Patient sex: F
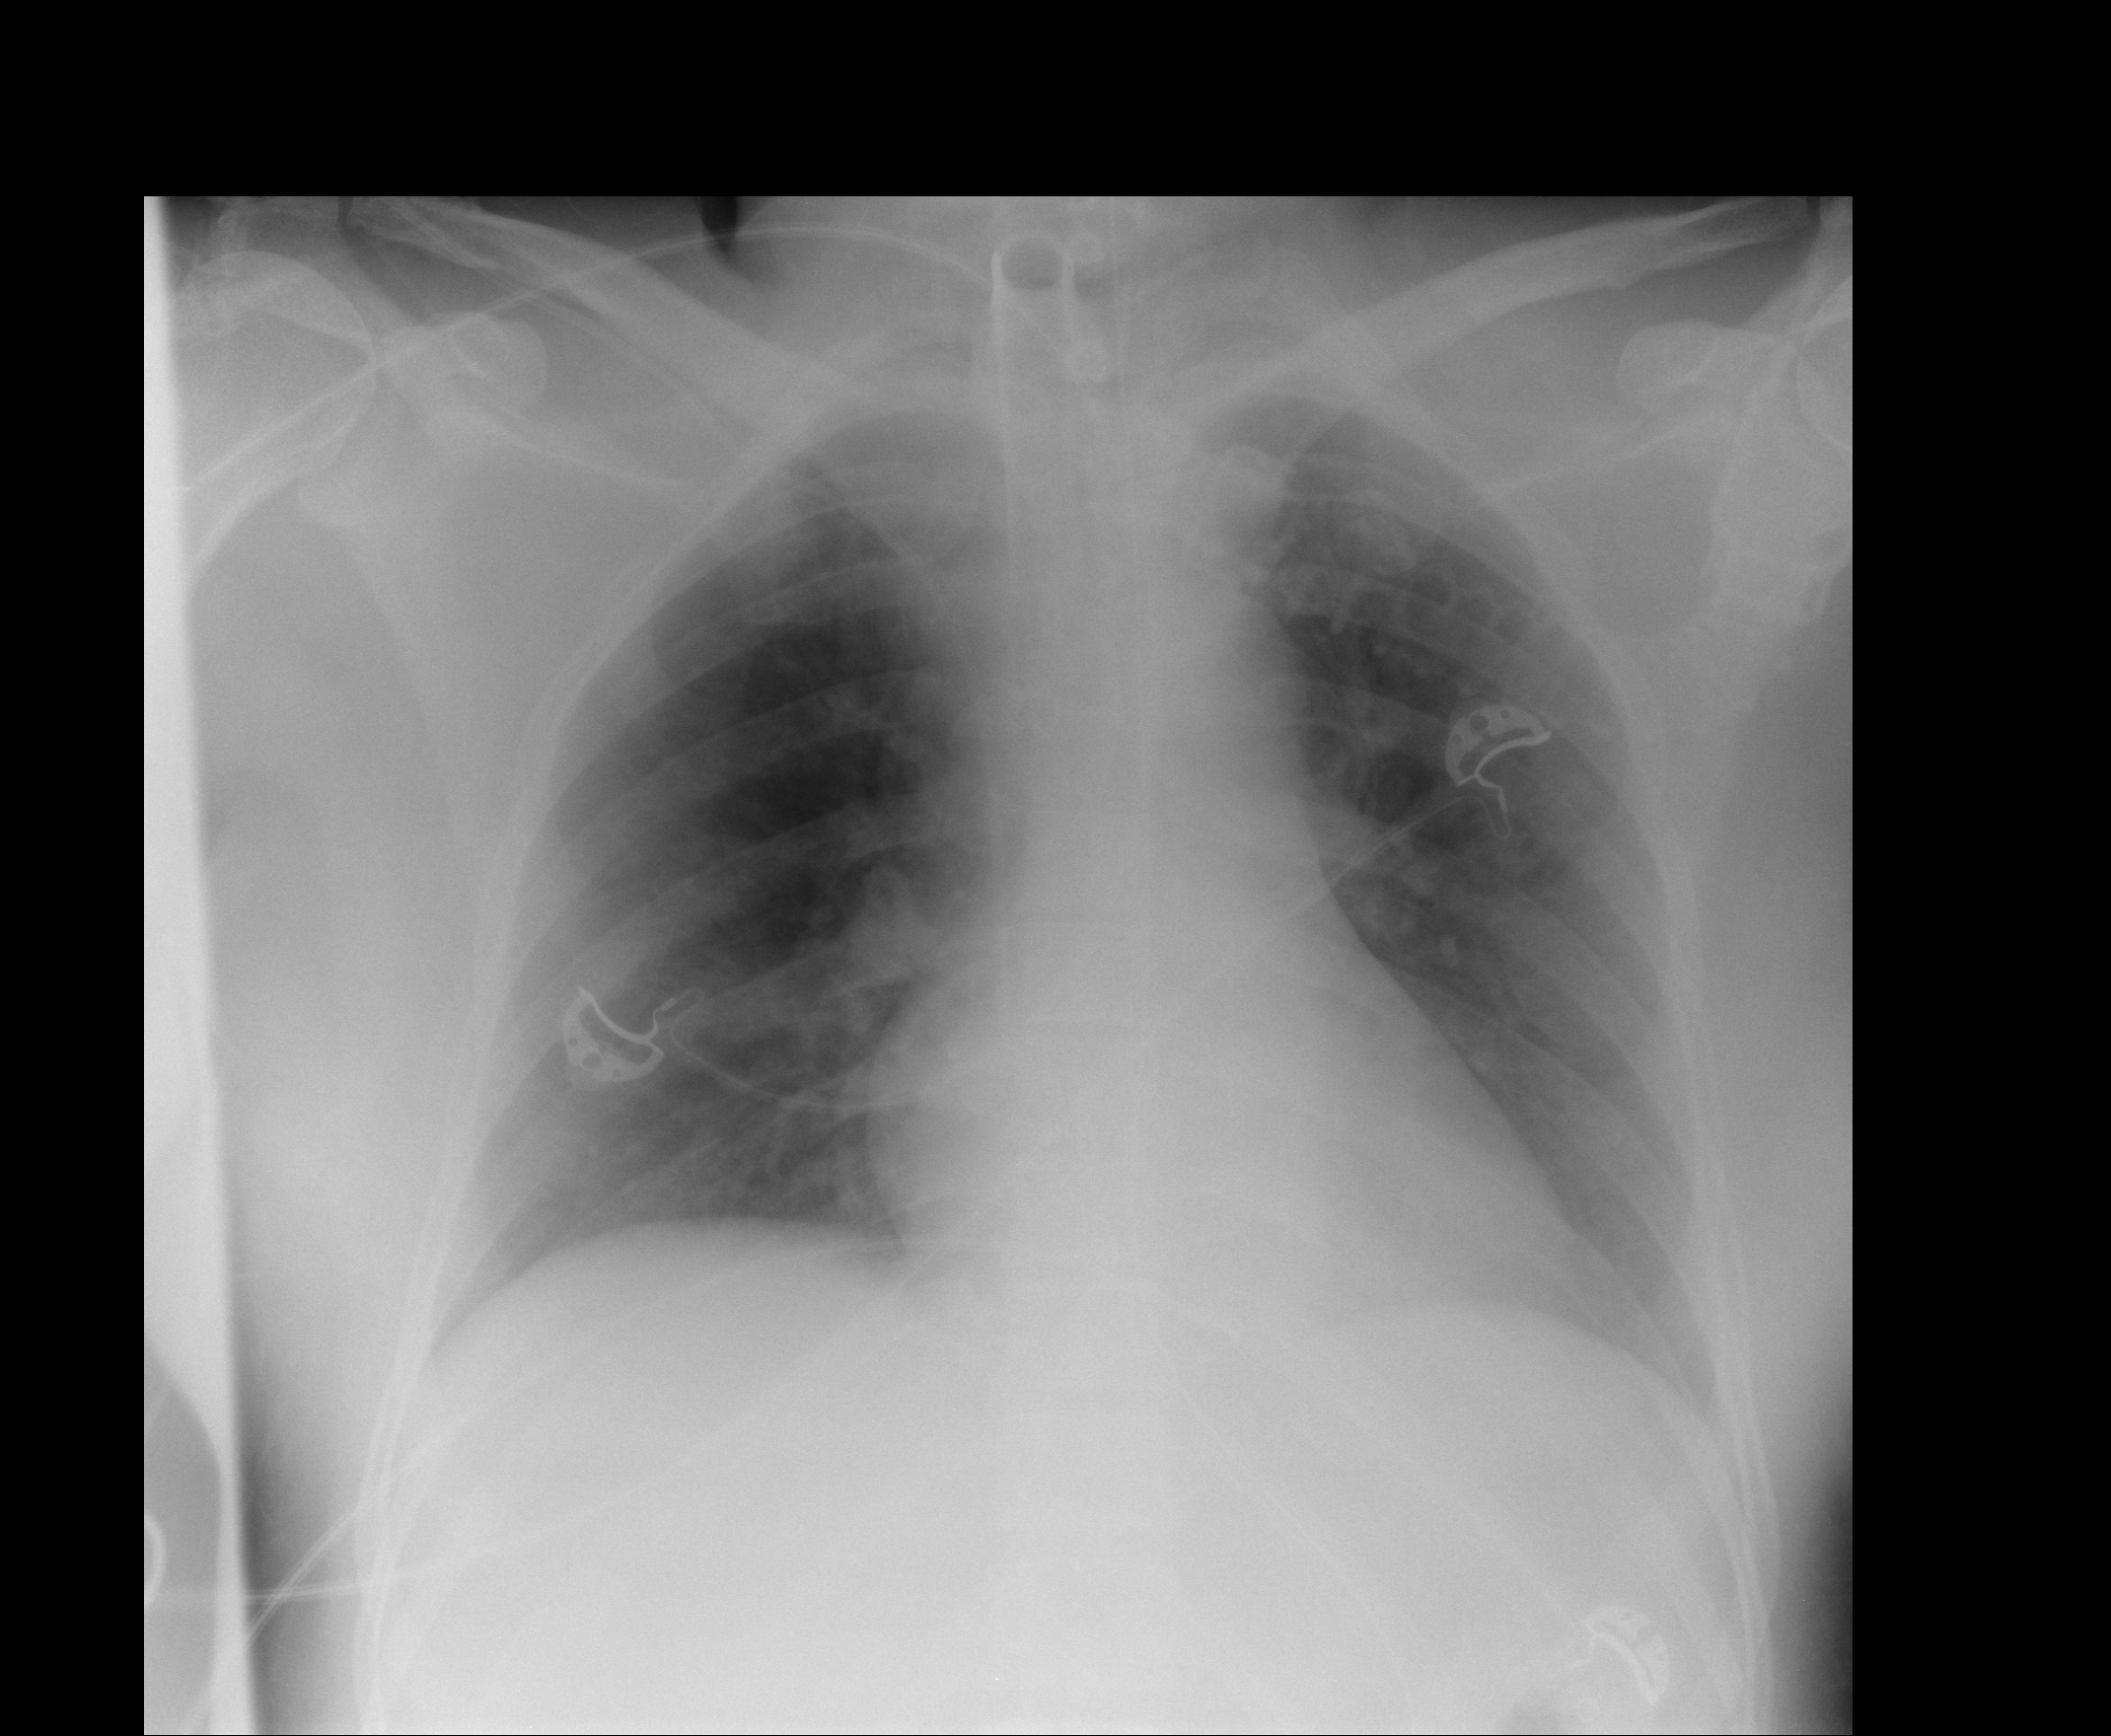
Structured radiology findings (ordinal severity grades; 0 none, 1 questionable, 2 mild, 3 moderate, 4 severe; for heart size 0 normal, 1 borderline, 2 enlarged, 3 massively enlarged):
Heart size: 0
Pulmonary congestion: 0
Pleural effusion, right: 0
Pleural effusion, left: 0
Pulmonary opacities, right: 0
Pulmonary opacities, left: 0
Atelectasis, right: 0
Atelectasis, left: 2